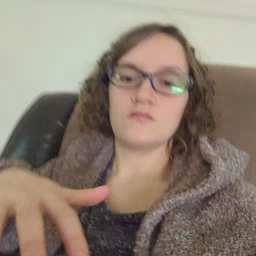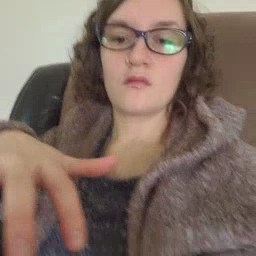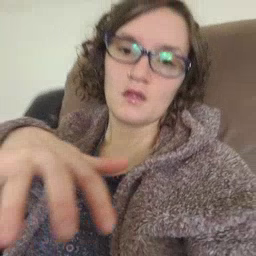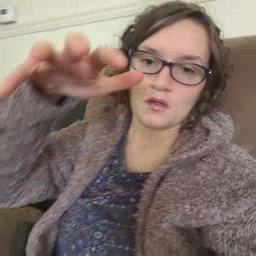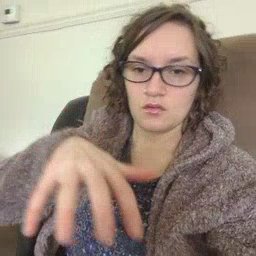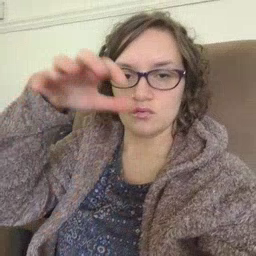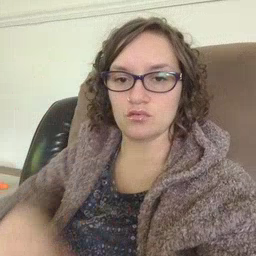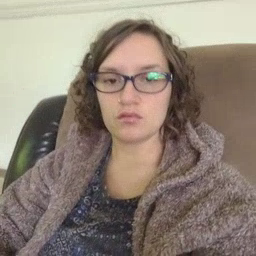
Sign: alligator